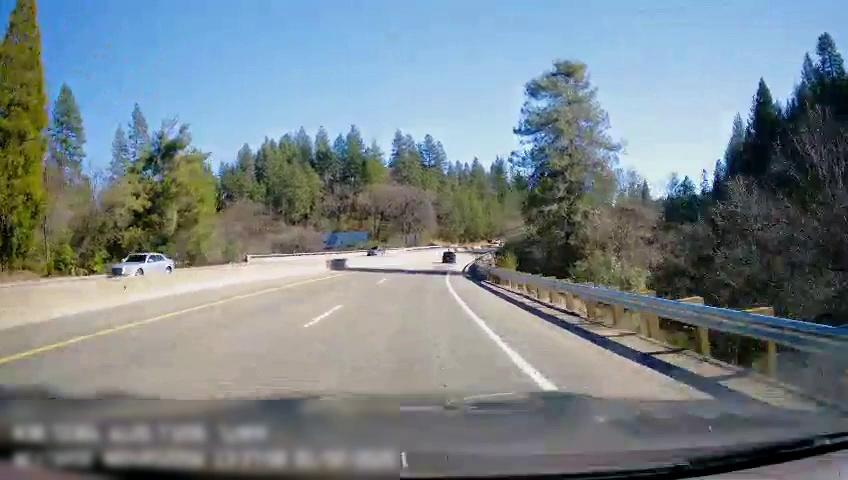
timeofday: Day
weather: Sunny
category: Drivable Space
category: Vehicles | Car
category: Vehicles | Car
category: Vehicles | SUV
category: Lanes | Current Lane
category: Lanes | Current Lane
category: Lanes | Alternate Lane